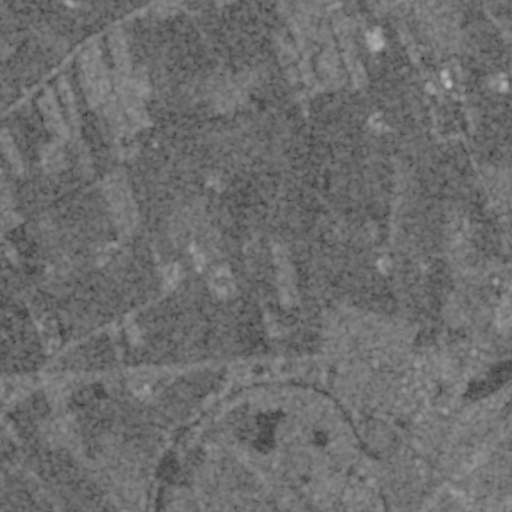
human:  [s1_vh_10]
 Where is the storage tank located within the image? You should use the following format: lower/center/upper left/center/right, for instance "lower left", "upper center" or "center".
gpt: The storage tank is located in the center left of the image.
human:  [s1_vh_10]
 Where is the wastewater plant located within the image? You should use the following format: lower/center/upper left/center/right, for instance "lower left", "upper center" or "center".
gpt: The wastewater plant is located in the lower center of the image.
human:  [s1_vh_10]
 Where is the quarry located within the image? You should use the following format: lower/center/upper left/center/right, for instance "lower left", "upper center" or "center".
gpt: There is no quarry in the image.

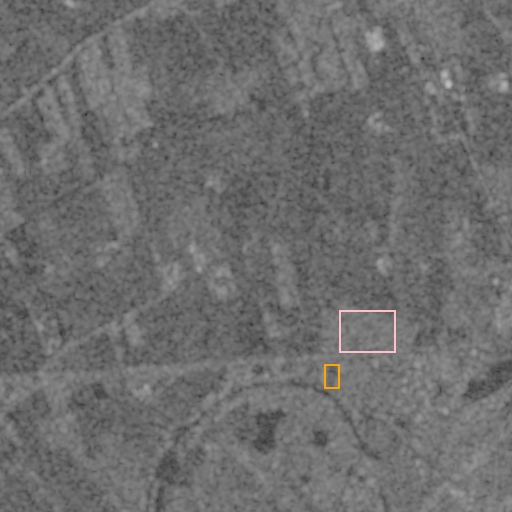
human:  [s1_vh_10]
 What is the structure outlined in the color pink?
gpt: The structure outlined in pink is a crop field.
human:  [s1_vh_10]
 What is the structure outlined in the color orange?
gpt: The structure outlined in orange is a wastewater plant.
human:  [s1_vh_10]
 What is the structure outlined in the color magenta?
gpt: There is no magenta outline.